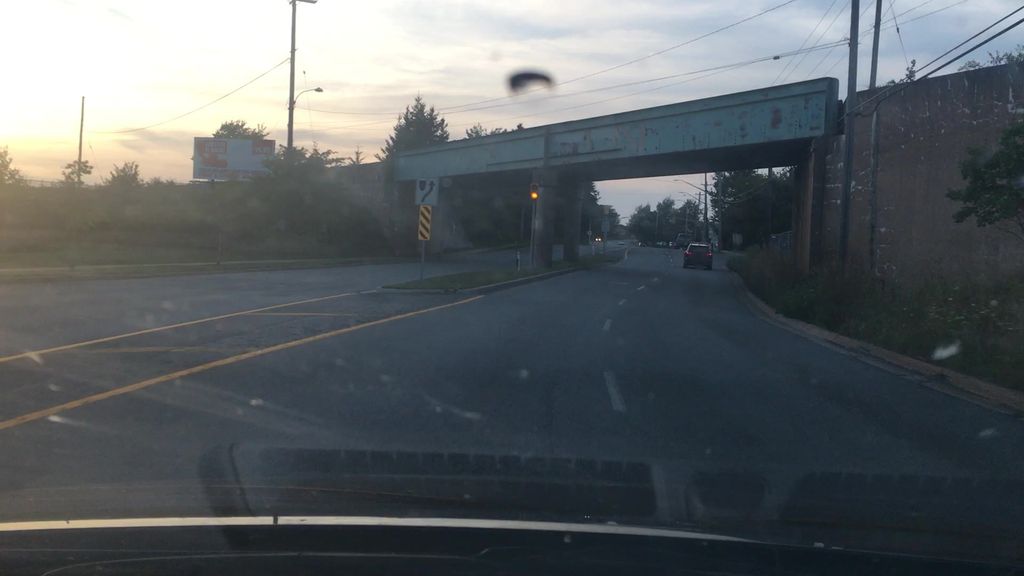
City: halifax